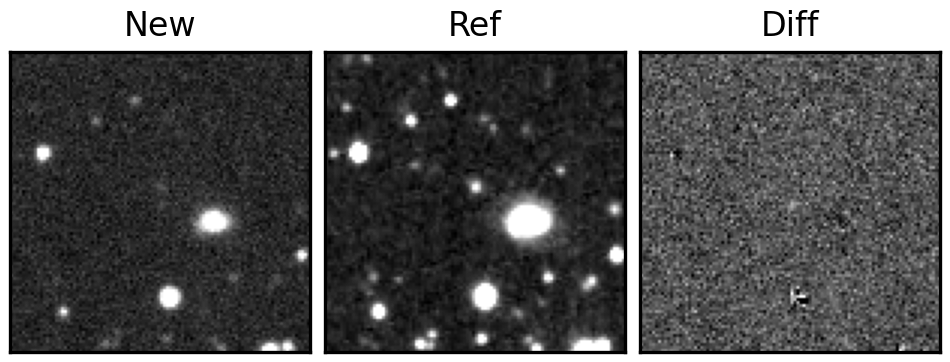
Label: real